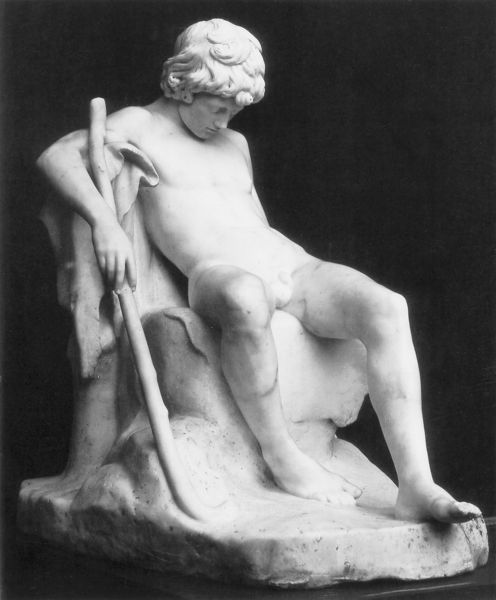
Titel: Schlafender Hirtenknabe
Künstler: Adolf von Hildebrand
Institution: Berlin, Staatliche Museen, Nationalgalerie
Schlagwörter: akt, nackt, schlaf, sitzen, haar, marmor, weiss, tuch, jung, johannes, sockel, stein, figur, haare, mantel, kind, locken, stock, skulptur, statue, fell, schlafen, stab, fels, plastik, junge, geneigt, foto, fotografie, photographie, knabe, photo, jüngling, hirte, stecken, bliock, hirtenstabb